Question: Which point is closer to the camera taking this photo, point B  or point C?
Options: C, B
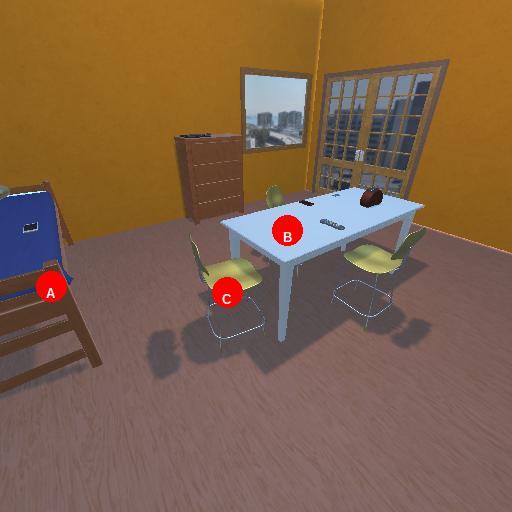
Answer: C